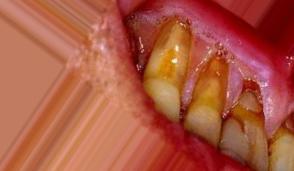
Condition: Tooth Discoloration